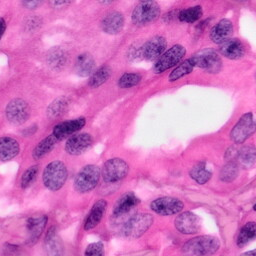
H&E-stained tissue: Pancreatic